Question: I don't have access to run server-side code, so I can't do a PHP session for a registration form. I am going with a client cookie to ensure only one registration per person (per unique e-mail).
Following <URL> I thought I got the hang of it.
But it seems, even if I put in a new e-mail, it will always return 'alert("You've already registered");'. Why is that?

'''
$("#submitBtn").click(function (event) {
var subject = "Registration for Walk-a-thon",
name = document.getElementById("name").value,
email = document.getElementById("email").value,
message = document.getElementById("message").value;
if (!$.cookie('client_email_cookie')) {
$.cookie("client_email_cookie", email, { path: '/', expires : 10});
log("Cookie: " + $.cookie("client_email_cookie"));
var link = "mailto:Jun.Ma2@otis.com; Allison.Rocca@utc.com"
+ "?cc=daniel.turcotte@carrier.utc.com"
+ "&subject=" + escape(subject)
+ "&body=" + escape(message)
;
window.location.href = link;
}
else {
alert("You've already registered");
}
});
'''
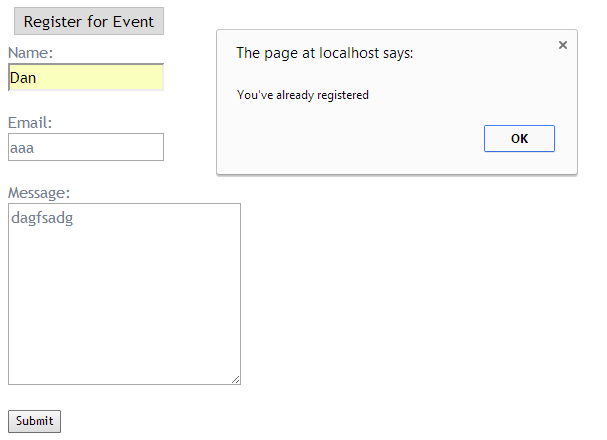
Answer: 'if (!$.cookie('client_email_cookie'))' only checks to see if the cookie exists, it doesn't check its value.
'$.cookie('client_email_cookie')' returns the value of the cookie (in your case 'email'). Compare that value to the email that was entered to see if it has been registered.
Also, not to state the obvious, but this can be easily defeated anyway by the user simply deleting the cookie if they so desire, registering from a different browser or computer, using private browsing, etc...